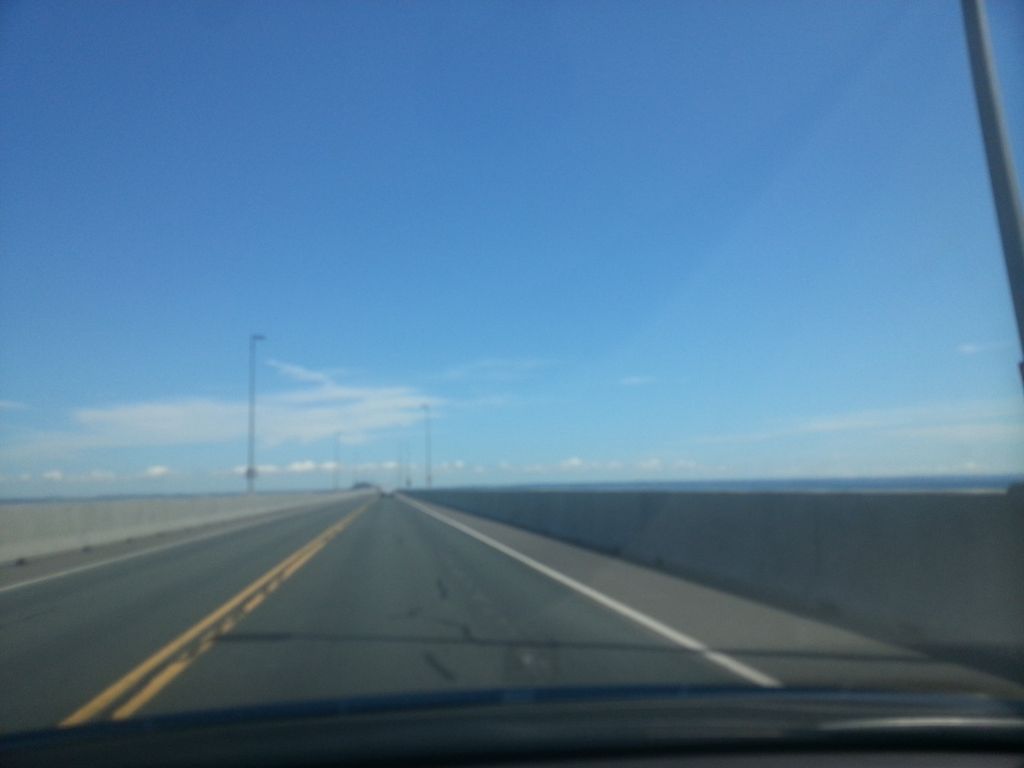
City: charlottetown